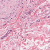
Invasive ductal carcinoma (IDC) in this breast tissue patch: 0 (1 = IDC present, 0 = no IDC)